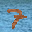
Label: 7